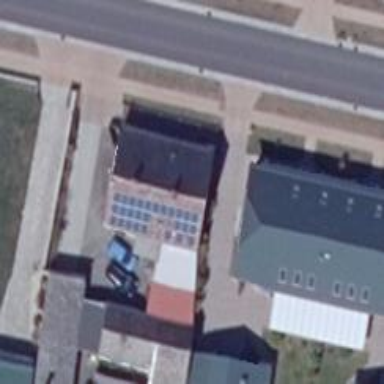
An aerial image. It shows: Small solar photovoltaic panel used as generator to produce electricity.